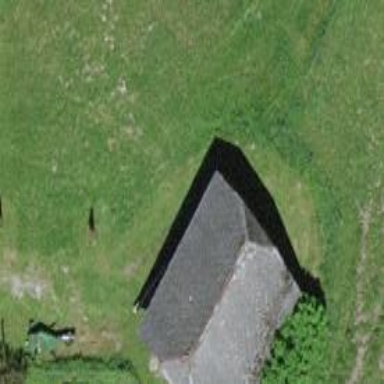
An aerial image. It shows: Barn.